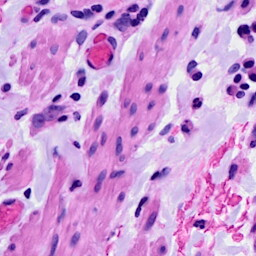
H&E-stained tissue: Ovarian